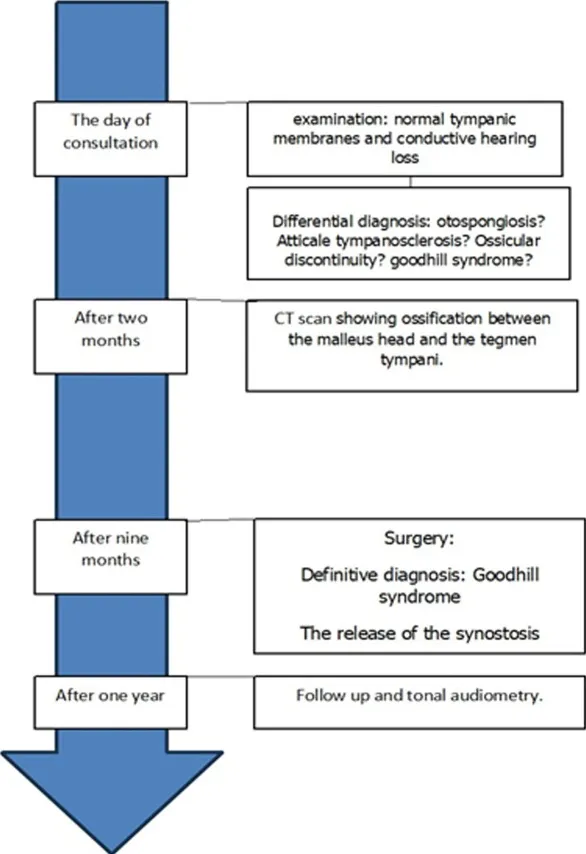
timeline of disease from the occurrence to the hearing improvement.
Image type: chart (chart)